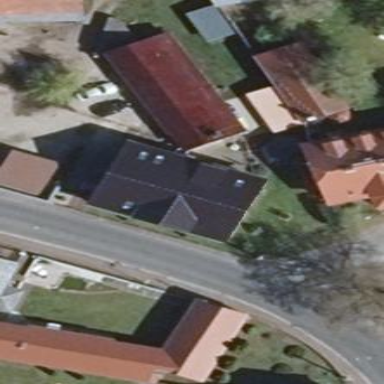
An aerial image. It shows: Residential building.